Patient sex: M
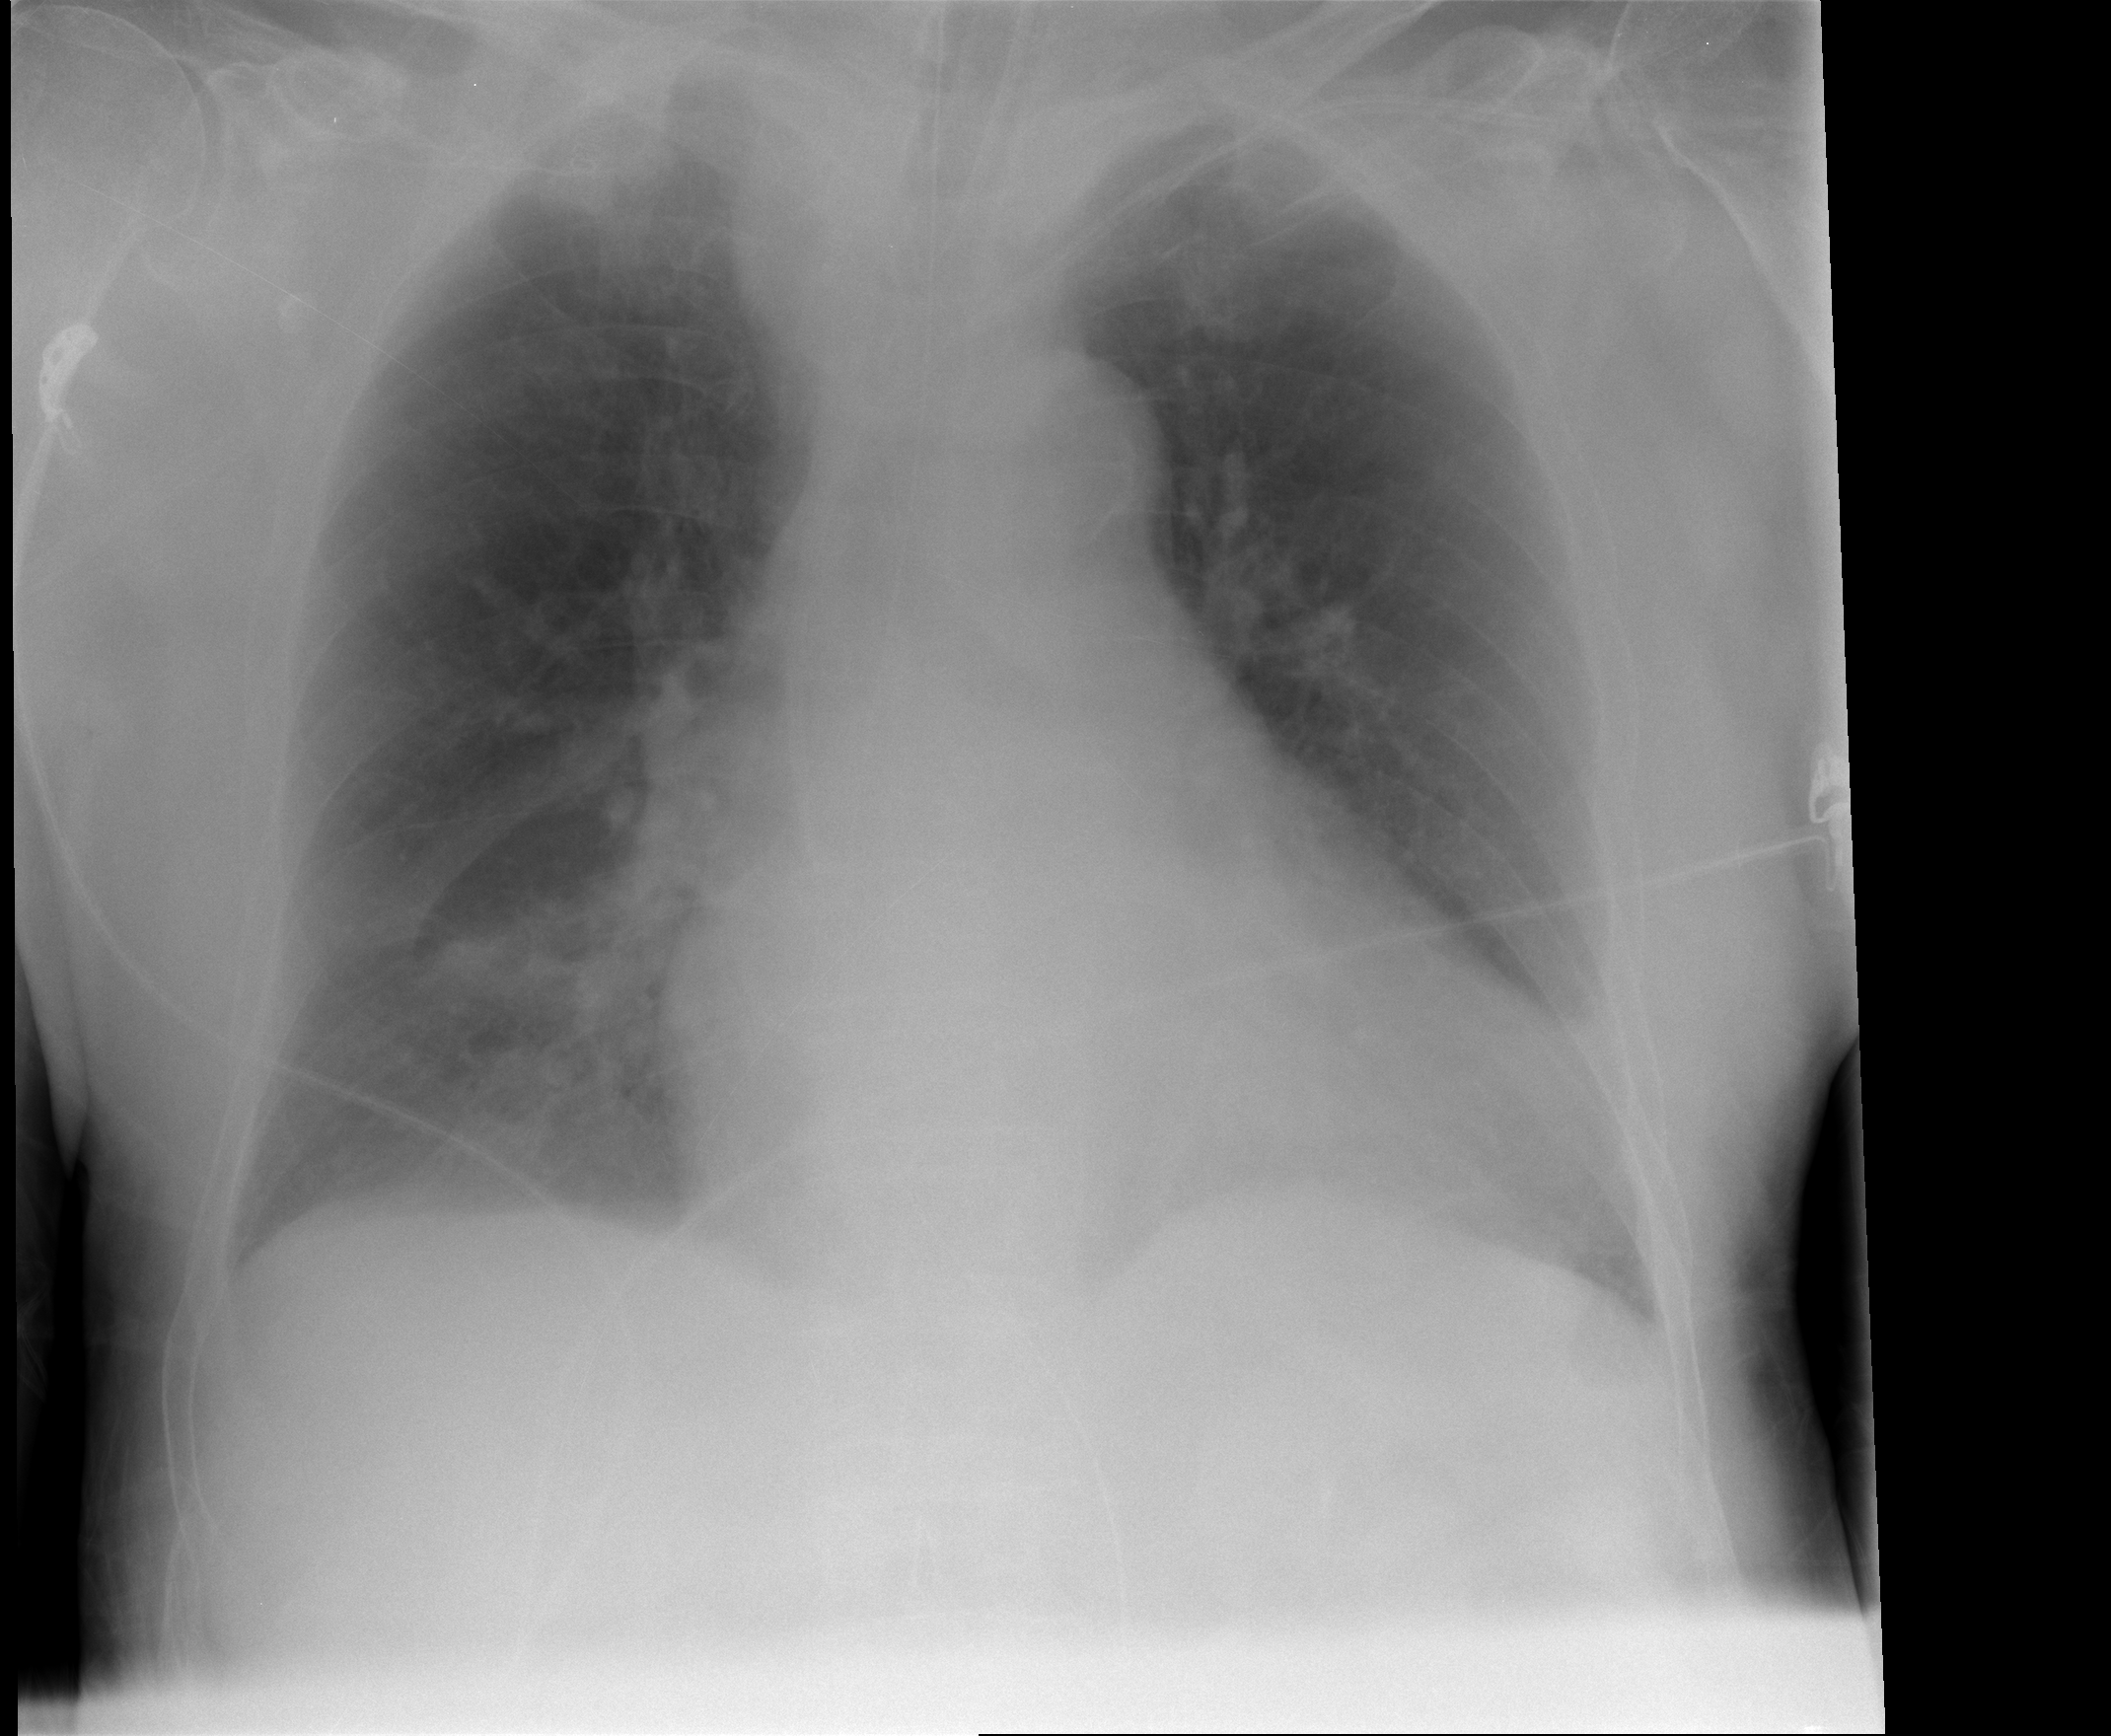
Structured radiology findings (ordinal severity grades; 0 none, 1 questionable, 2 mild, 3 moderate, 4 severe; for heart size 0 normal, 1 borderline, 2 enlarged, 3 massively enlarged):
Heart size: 2
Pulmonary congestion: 1
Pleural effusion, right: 1
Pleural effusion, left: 0
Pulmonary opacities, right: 0
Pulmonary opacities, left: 0
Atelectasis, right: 1
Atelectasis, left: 0